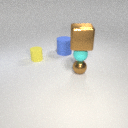
small brown metal sphere below small cyan rubber sphere